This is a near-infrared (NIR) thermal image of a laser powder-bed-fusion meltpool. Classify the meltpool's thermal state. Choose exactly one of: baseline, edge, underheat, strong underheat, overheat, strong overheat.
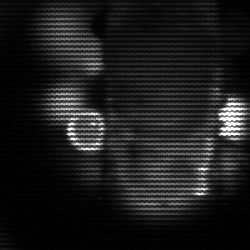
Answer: strong underheat